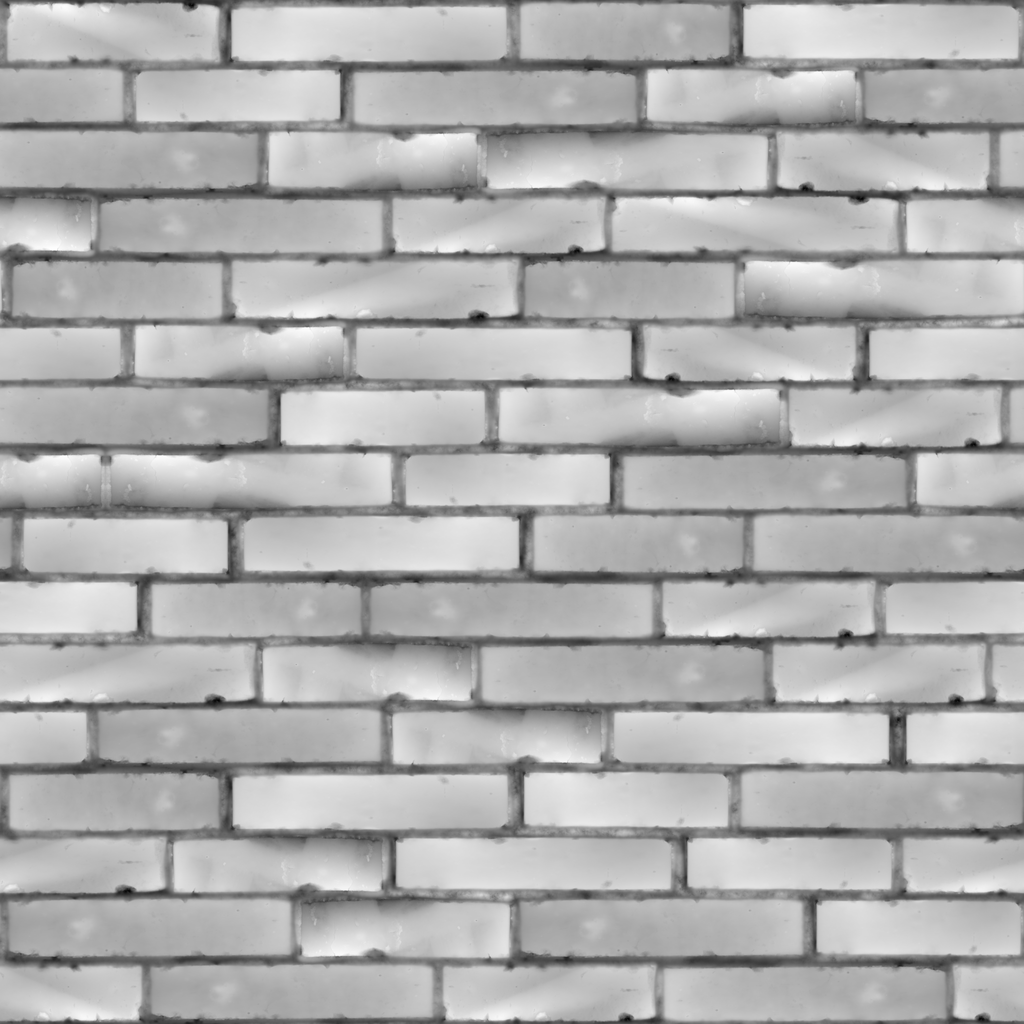
Texture map type: Displacement